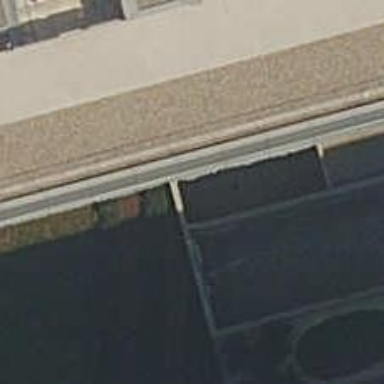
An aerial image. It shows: Wall barrier.